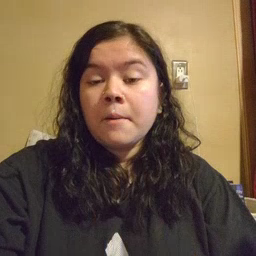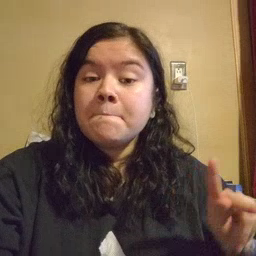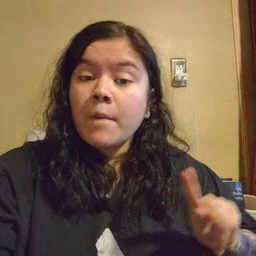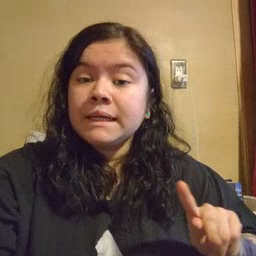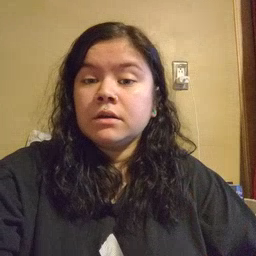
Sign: puppy